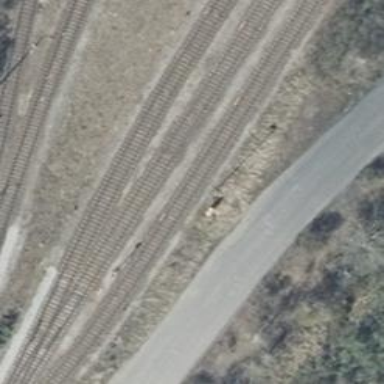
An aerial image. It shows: Railway yard used for servicing trains.